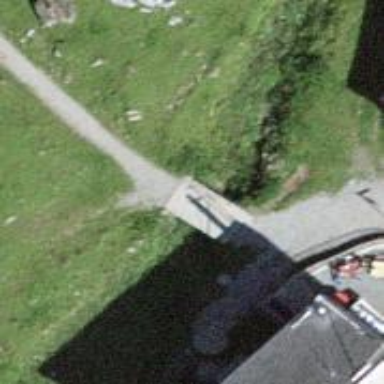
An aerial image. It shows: Path leading to bridge.